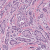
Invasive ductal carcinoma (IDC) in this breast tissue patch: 1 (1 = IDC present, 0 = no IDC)